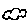
Label: cloud